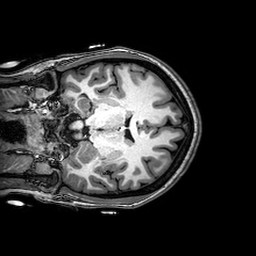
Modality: T1w
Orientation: coronal
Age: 19
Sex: female
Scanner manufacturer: philips
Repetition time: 0.008359 s
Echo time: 0.00386 s